Field crop: tomato
Growth stage: 1
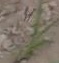
Species: cyperus